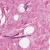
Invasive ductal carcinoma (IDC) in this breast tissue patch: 0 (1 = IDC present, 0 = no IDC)